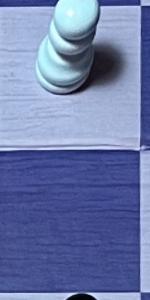
Label: Empty